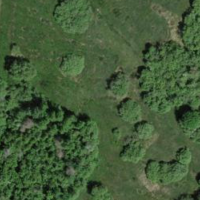
EUNIS habitat code: 57
Species observed at this site:
Milvus milvus
Passer domesticus
Columba livia